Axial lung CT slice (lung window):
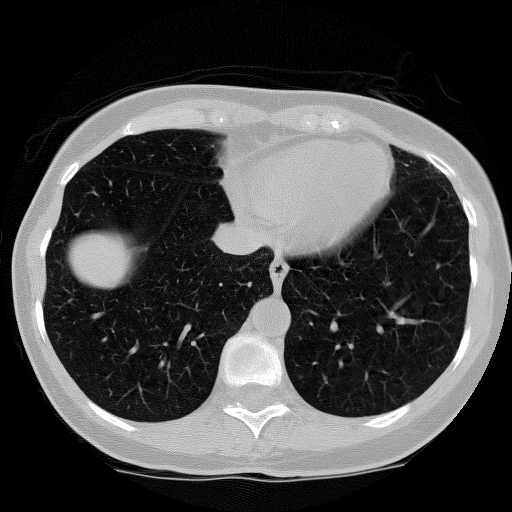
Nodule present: no